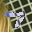
Label: 7